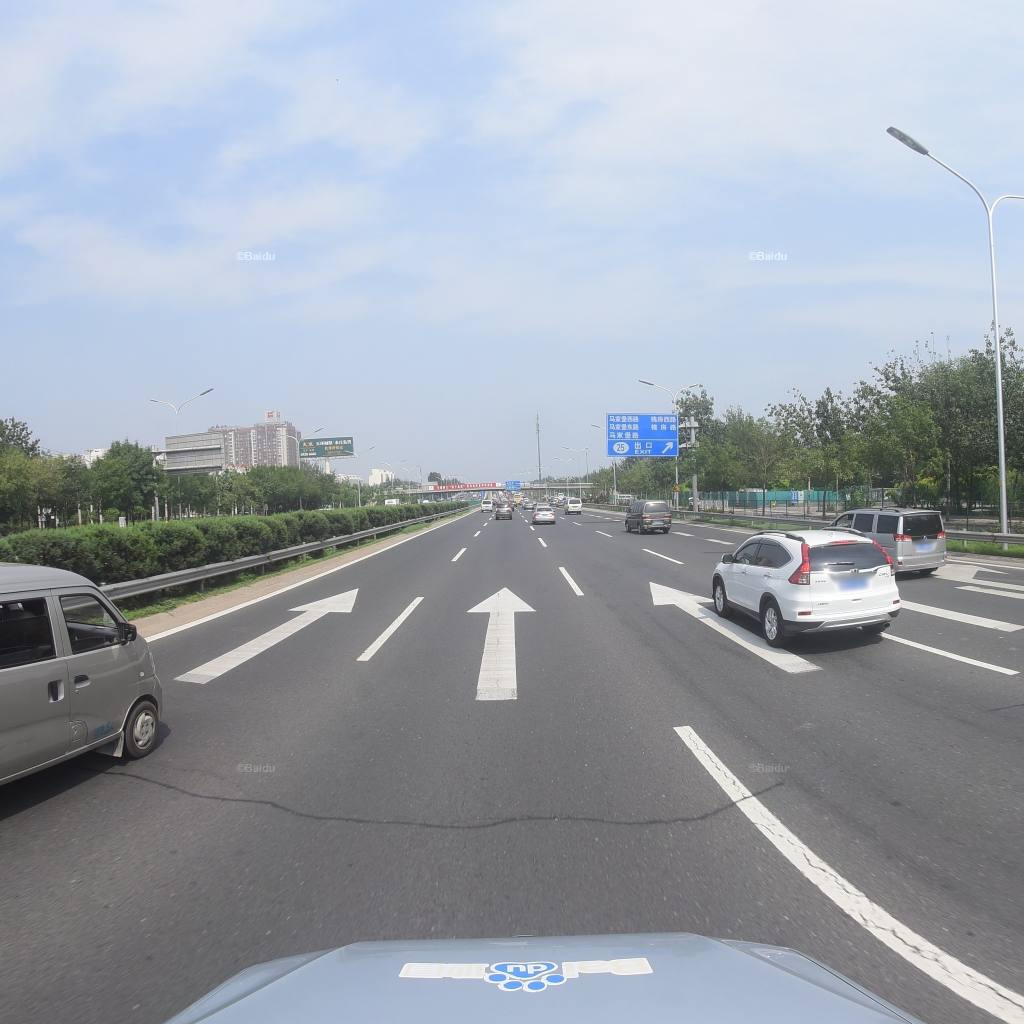
Region: Fengtai
Road damage annotations: transverse patch, longitudinal crack, longitudinal crack, transverse patch